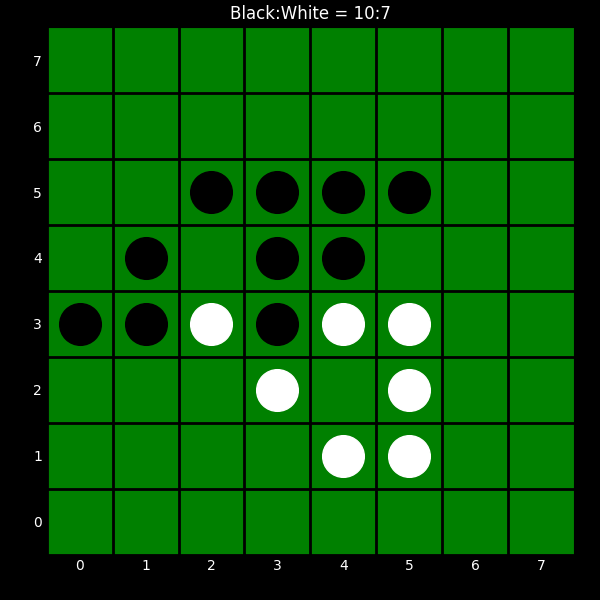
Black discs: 10
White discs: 7